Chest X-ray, PA view. Patient: 22 years old, sex F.
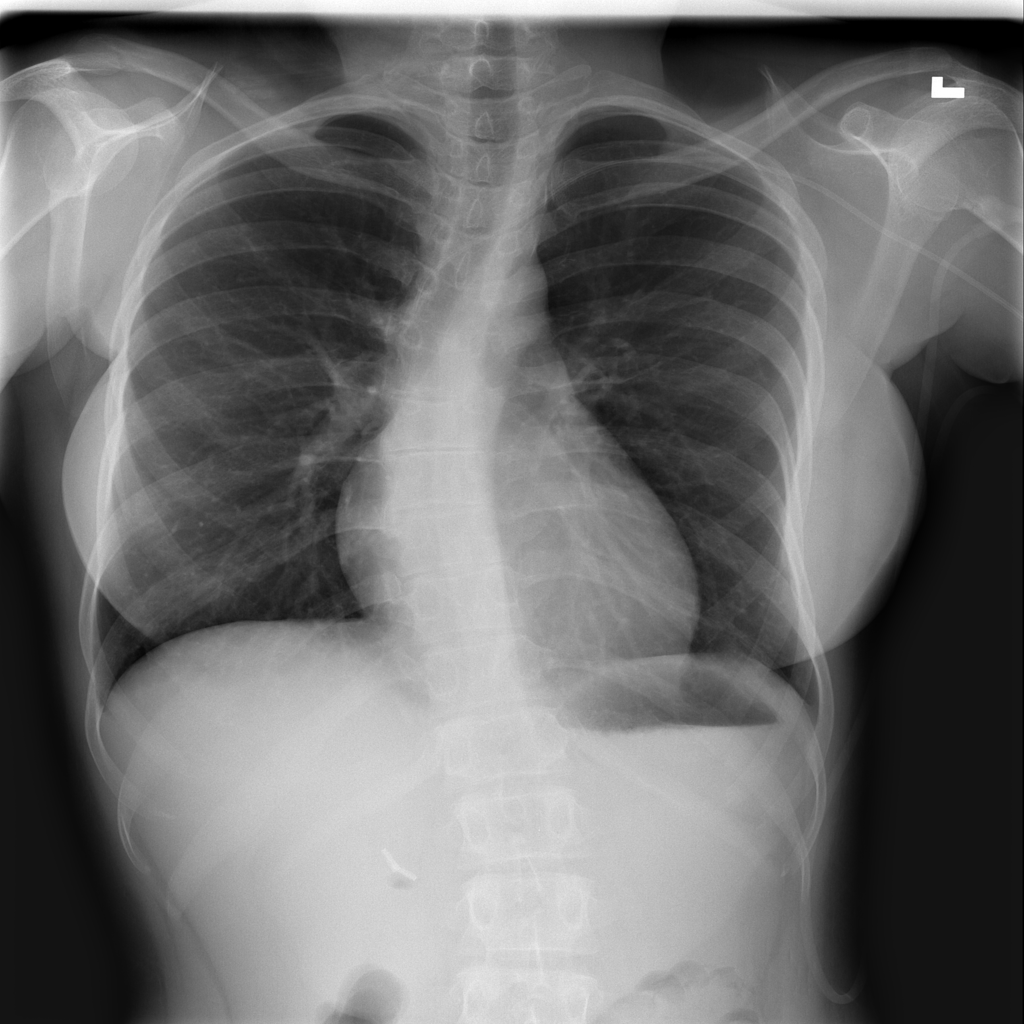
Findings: No Finding